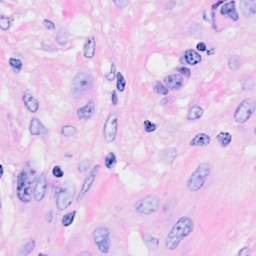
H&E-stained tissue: Breast